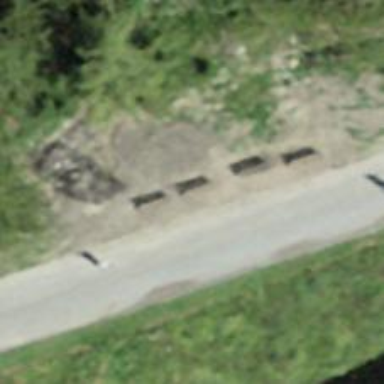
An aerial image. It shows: Brown bench.